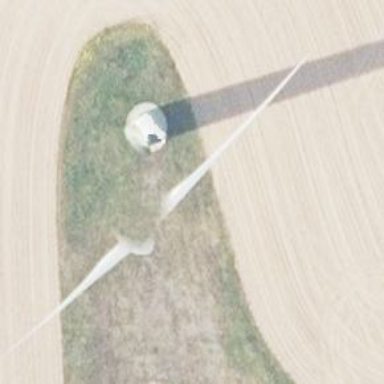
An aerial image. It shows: Wind turbine generator that utilizes wind as its source for generating electricity. It is of the horizontal axis type.